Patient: sex F, age 54
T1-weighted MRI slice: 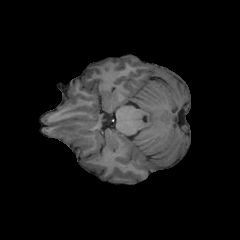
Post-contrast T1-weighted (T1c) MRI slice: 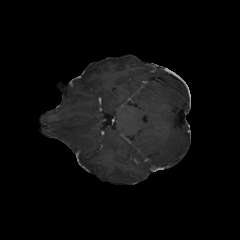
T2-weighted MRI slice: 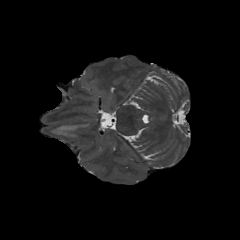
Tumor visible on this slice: yes
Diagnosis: Glioblastoma, IDH-wildtype
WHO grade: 4